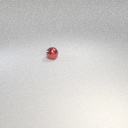
small red metal sphere